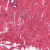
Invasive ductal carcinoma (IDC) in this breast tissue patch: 0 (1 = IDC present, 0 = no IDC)